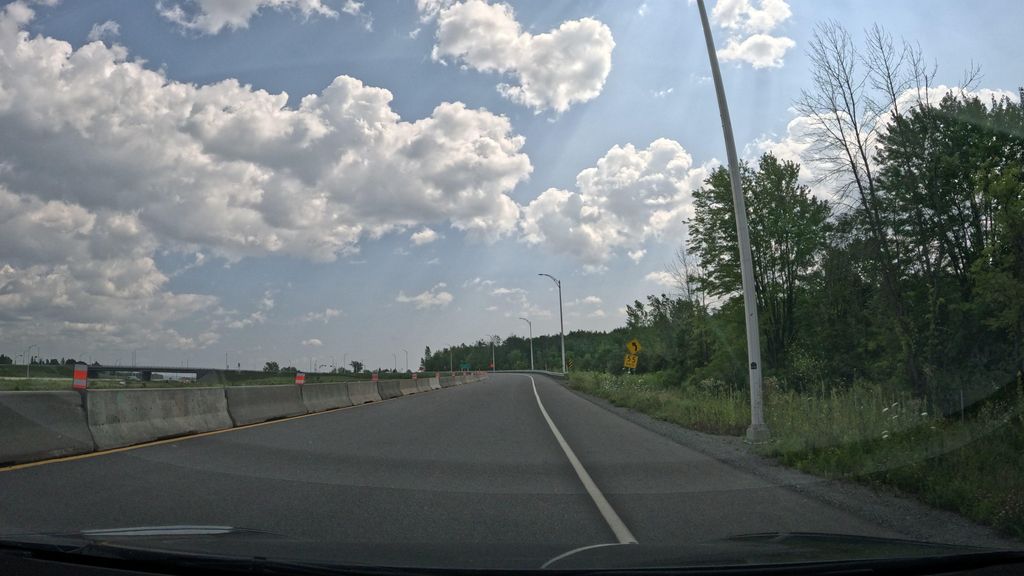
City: montreal